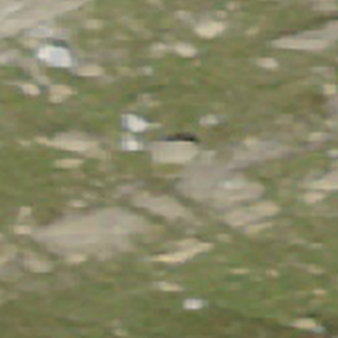
Label: other